Question: I want to plot a series of lines with one half-space filled for each line. By setting opacity to something less than 1, I want to make the overlaps stand out. What I have looks something like this:
'''
Plot[Table[x + a, {a, 0, 5}], {x, -1/2, 1/2},
RegionFunction -> Function[{x, y}, y < 5],
Filling -> 5, FillingStyle -> Directive[Opacity[0.25]]]
'''

This is fine. Now I want to also shade the colors for each half space in a particular way. Instead of the flat shading for each at present, say I want to shade it by the 'y' value. I.e., if the flat shade color is blue, the shade of blue is scaled by 'y' (0 most intense or 5 most intense doesn't matter). So at the first overlap, it automatically becomes '2y', '3y' when two half-spaces overlay.
How do I do this?
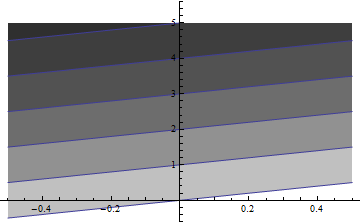
Answer: You could try 'ParametricPlot'. For example
'''
ParametricPlot[
Table[{s, i + s/2 + t}, {i, 0, 2}], {s, 0, 1}, {t, 0, 3},
Mesh -> False, PlotStyle -> Automatic,
ColorFunctionScaling -> False,
PlotRange -> {Automatic, {0, 3}},
ColorFunction -> Function[{x, y, s, t},
Directive[Opacity[0.2], ColorData["NeonColors"][y/3]]],
AspectRatio -> 1]
'''